RGB frame:
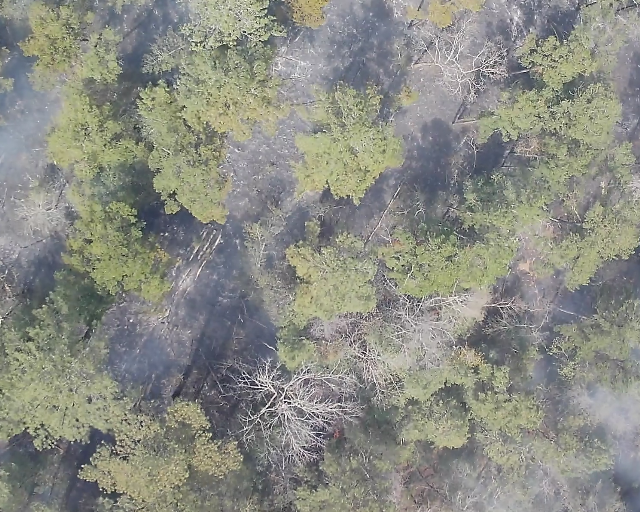
Thermal frame:
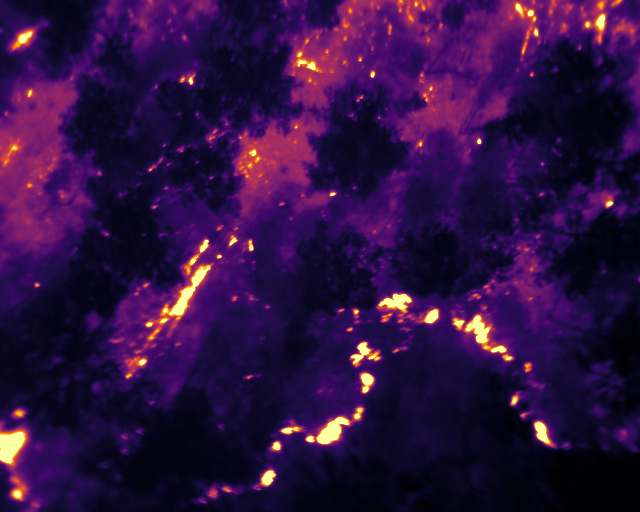
Captured: 2026-02-26 03:41:24
Pixels at or above 80 °C: 4203 (fraction of frame: 0.01283)